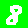
Digit: 8